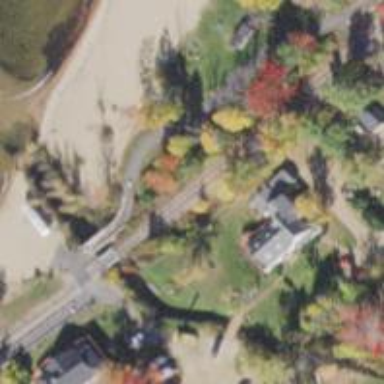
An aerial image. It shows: Path leading to bridge.